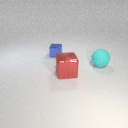
large red metal cube to the right of small blue metal cube